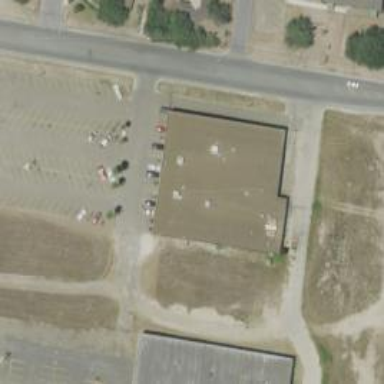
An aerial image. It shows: Convenience shop.